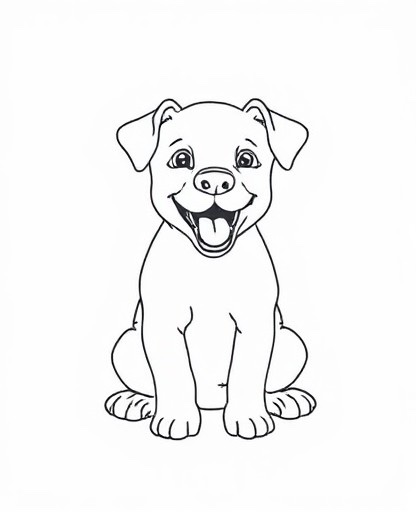
Category: Pets